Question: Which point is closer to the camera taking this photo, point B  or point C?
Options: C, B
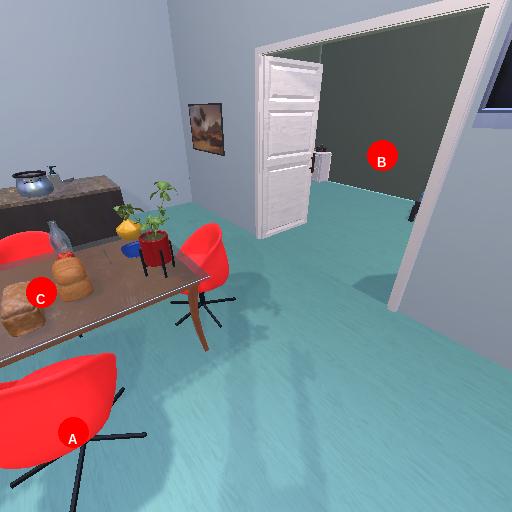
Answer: C